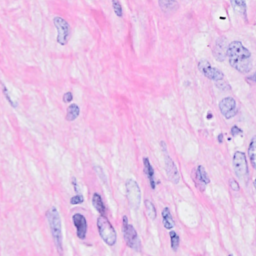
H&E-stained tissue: Breast